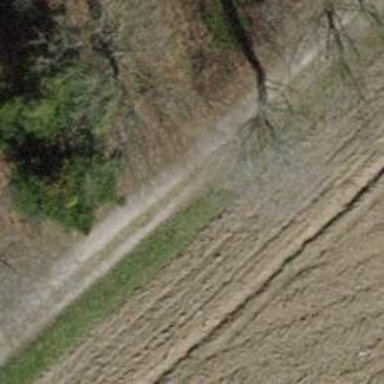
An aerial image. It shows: Track with grade 3 pebblestone surface.